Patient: sex F, age 58
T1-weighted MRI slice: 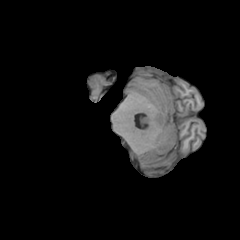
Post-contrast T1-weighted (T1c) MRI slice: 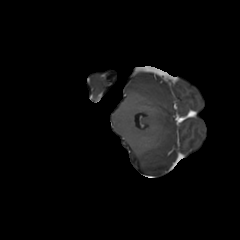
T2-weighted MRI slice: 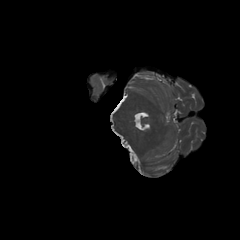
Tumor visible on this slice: no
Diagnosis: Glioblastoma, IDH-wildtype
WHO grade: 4